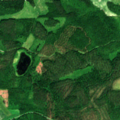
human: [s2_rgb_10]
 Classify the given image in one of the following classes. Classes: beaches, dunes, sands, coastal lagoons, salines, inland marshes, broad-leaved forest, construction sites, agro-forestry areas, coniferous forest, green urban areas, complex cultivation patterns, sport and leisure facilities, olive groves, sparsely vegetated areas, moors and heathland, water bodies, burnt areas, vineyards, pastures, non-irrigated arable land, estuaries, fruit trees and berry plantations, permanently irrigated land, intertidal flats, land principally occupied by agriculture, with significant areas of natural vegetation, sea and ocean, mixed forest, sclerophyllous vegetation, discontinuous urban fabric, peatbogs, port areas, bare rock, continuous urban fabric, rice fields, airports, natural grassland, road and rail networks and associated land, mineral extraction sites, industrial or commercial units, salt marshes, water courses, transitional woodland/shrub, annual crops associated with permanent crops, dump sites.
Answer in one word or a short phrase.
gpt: land principally occupied by agriculture, with significant areas of natural vegetation, coniferous forest, mixed forest, transitional woodland/shrub